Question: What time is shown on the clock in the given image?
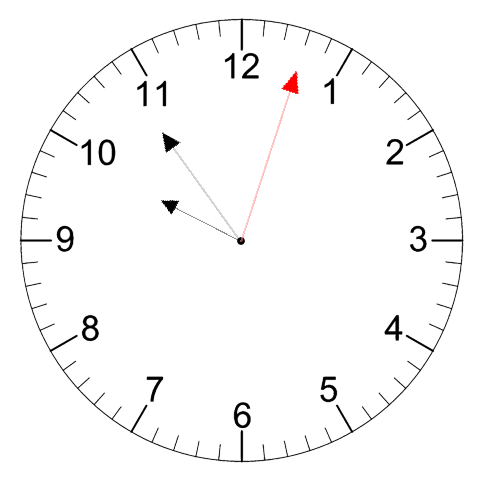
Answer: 09:54:03